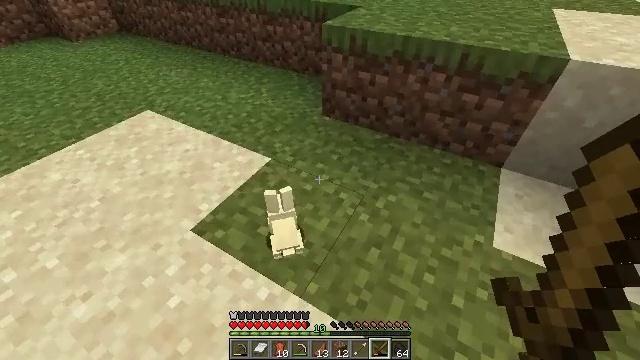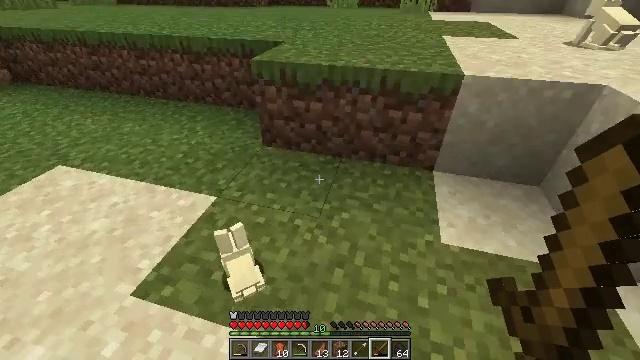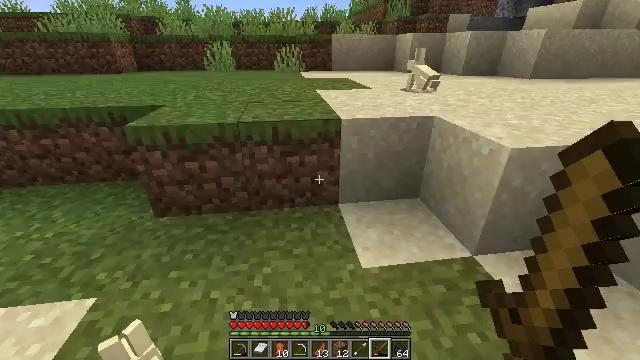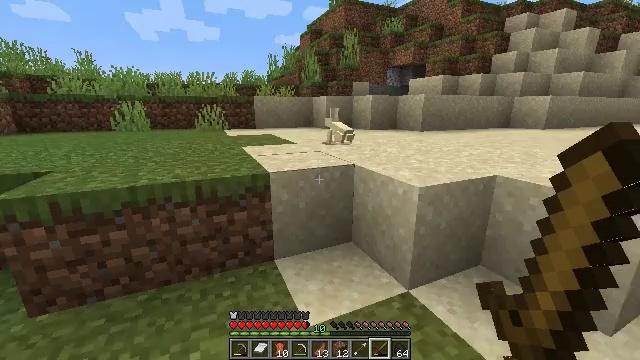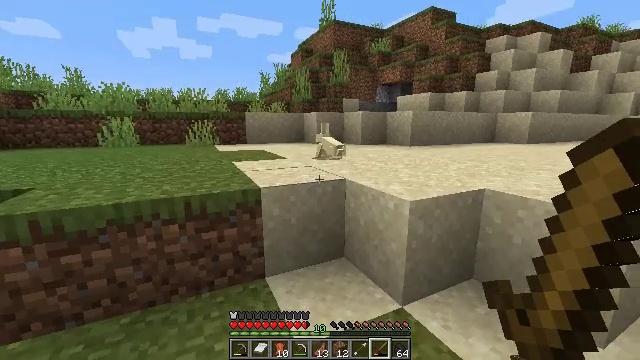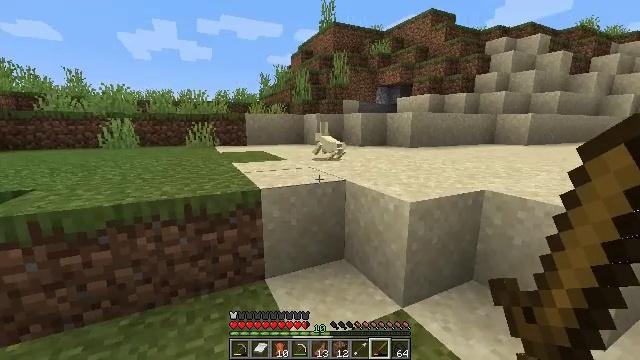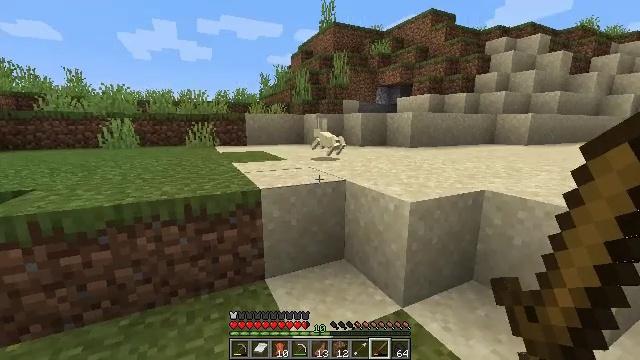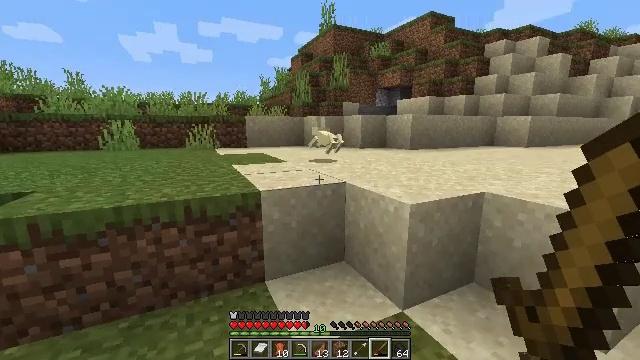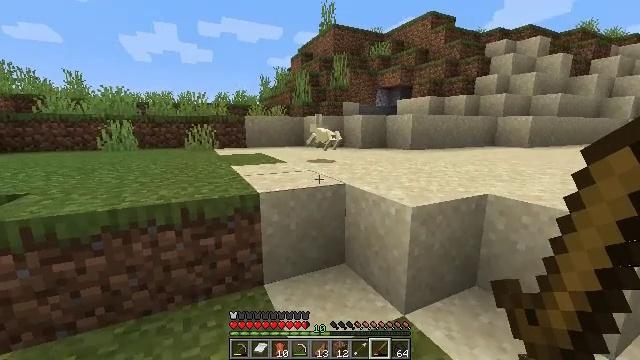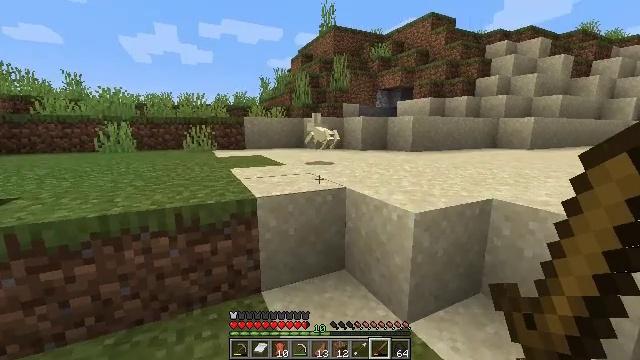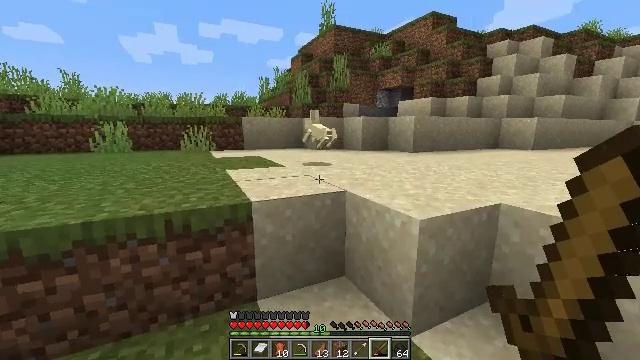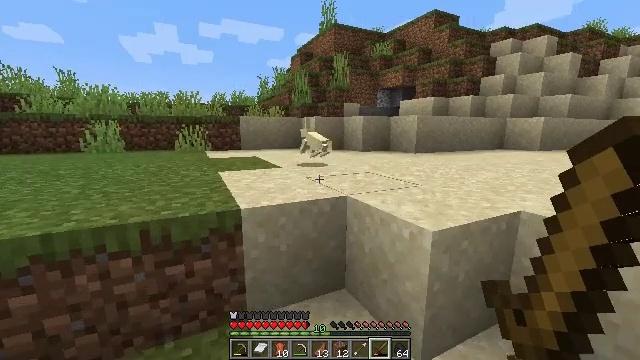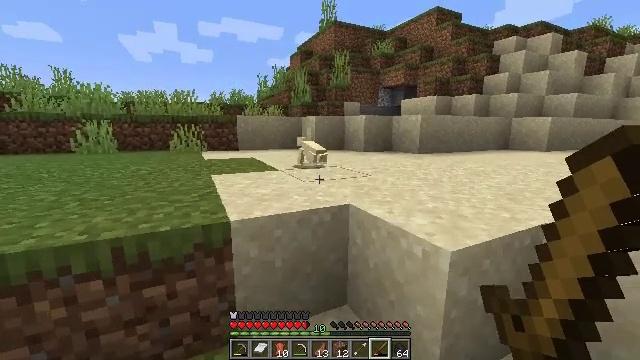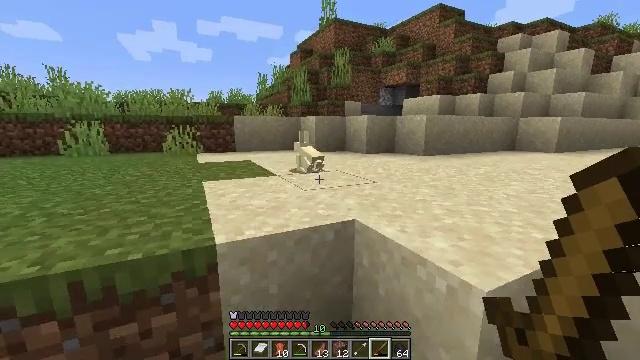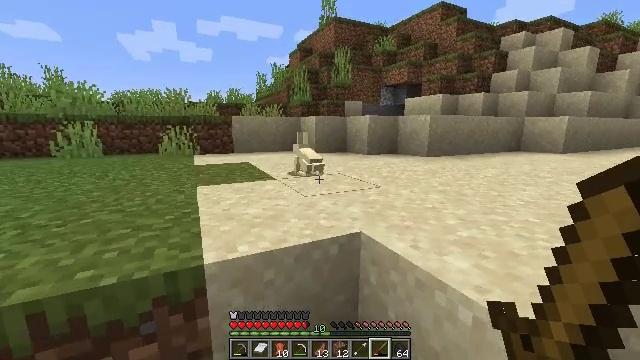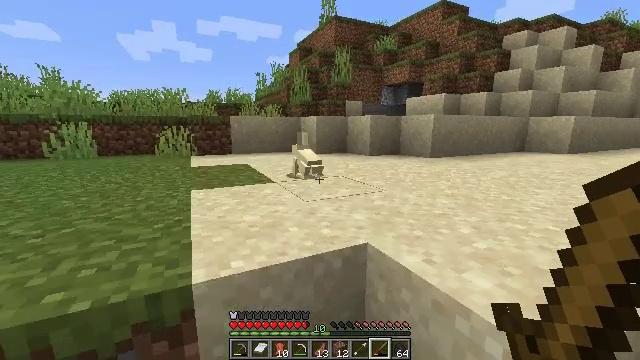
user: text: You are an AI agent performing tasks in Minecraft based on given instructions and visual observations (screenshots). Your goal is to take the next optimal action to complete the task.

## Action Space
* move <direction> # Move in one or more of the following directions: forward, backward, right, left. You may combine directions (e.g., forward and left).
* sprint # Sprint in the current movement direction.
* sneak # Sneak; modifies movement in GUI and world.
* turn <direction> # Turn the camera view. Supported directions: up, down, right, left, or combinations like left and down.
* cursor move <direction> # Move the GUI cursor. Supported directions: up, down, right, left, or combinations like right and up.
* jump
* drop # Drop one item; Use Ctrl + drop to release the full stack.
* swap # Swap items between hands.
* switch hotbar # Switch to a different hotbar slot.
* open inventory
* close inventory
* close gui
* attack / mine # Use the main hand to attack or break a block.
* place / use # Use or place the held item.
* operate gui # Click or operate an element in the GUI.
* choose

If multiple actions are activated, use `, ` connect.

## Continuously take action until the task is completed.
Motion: motion action
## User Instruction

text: Kill mobs.
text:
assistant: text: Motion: turn right and up
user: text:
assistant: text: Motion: turn right and up
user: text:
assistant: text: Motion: turn right and up
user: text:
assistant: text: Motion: turn right and up
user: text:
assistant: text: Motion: no_op
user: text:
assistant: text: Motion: no_op
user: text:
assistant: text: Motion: no_op
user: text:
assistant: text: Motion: move forward
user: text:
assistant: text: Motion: move forward
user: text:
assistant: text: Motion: move forward
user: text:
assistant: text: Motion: move forward
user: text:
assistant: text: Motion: move forward
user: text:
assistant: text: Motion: move forward
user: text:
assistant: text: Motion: move forward
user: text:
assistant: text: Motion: move forward
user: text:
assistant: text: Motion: move forward, jump
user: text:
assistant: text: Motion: move forward, turn left and down, jump
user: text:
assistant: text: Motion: move forward, turn down, jump
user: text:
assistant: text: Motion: move forward, turn left and down, jump
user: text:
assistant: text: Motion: move forward, turn down
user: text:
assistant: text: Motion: move forward
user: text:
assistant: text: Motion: turn down
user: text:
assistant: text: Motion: turn down
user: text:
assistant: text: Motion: turn down
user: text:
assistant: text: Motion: turn left and down
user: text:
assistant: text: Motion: no_op
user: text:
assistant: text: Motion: no_op
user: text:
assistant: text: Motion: no_op
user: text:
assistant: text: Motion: turn right and up
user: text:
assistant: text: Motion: turn up